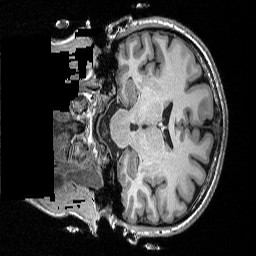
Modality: T1w
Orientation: coronal
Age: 24
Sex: female
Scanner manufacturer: siemens
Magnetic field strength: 3 T
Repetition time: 2.3 s
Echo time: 0.00298 s